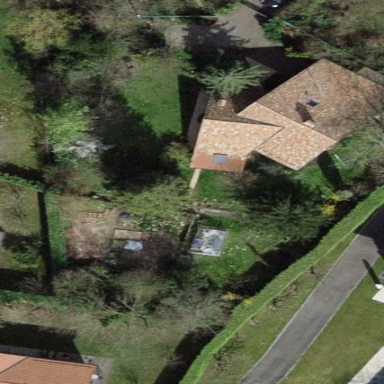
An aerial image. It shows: Garden enclosed by fence.